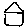
Label: house